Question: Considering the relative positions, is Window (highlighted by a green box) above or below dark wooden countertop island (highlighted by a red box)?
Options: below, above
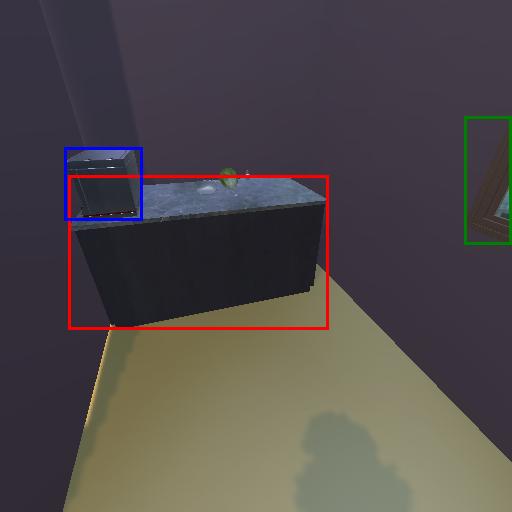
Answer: below